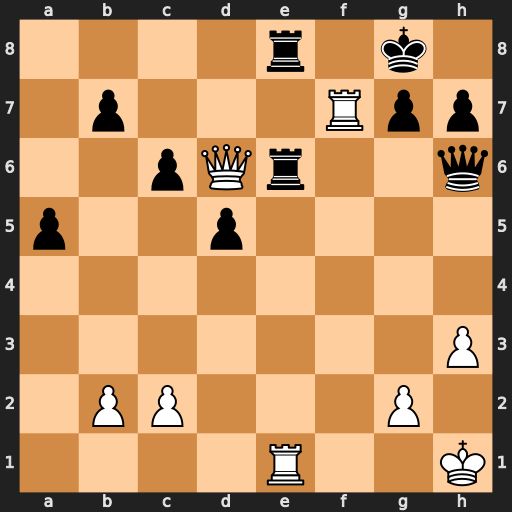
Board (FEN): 4r1k1/1p3Rpp/2pQr2q/p2p4/8/7P/1PP3P1/4R2K
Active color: w
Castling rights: -
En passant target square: -
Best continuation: Rxe6 Qxe6 Rf8+ Rxf8 Qxe6+